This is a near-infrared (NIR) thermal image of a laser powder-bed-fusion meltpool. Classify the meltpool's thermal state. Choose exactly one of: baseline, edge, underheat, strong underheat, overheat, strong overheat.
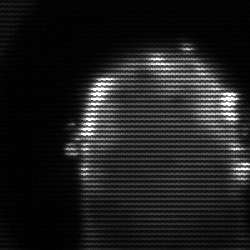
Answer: baseline